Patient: sex M, age 67
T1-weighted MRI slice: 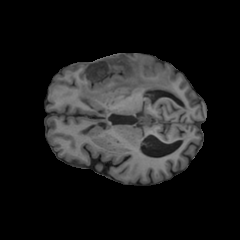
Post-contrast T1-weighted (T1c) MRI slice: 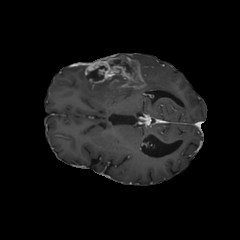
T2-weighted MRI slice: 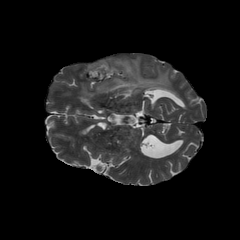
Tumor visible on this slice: yes
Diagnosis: Glioblastoma, IDH-wildtype
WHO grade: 4